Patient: sex M, age 55
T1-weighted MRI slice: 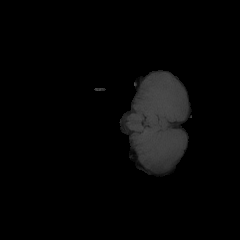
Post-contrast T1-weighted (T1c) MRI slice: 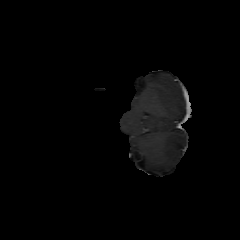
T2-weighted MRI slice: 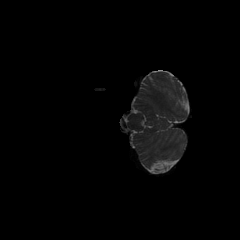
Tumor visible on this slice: no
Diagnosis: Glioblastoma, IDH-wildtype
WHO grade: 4